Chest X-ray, PA view. Patient: 49 years old, sex F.
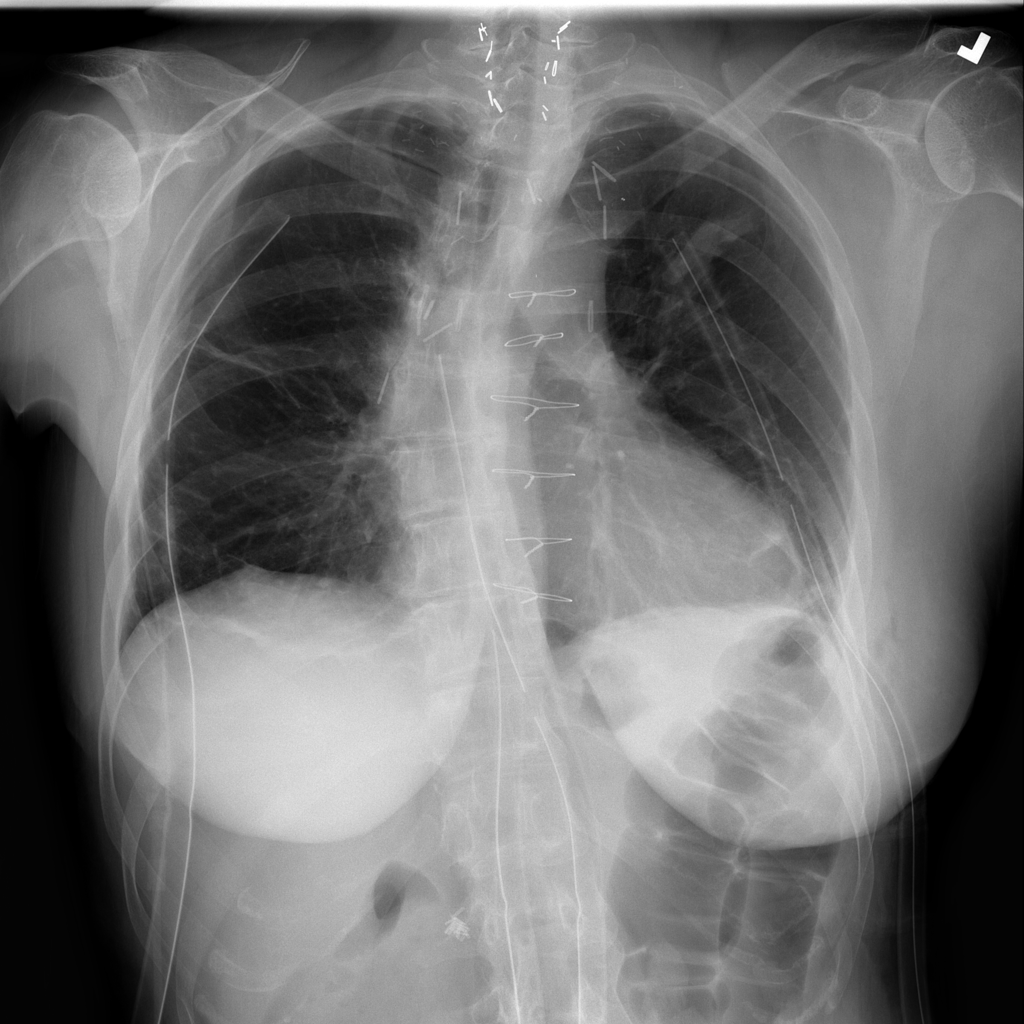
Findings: Atelectasis